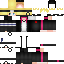
A female human skin with dark skin, wearing blonde crown dressed in a yellow hoodie and black pants, featuring a closed mouth.